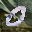
Label: 0